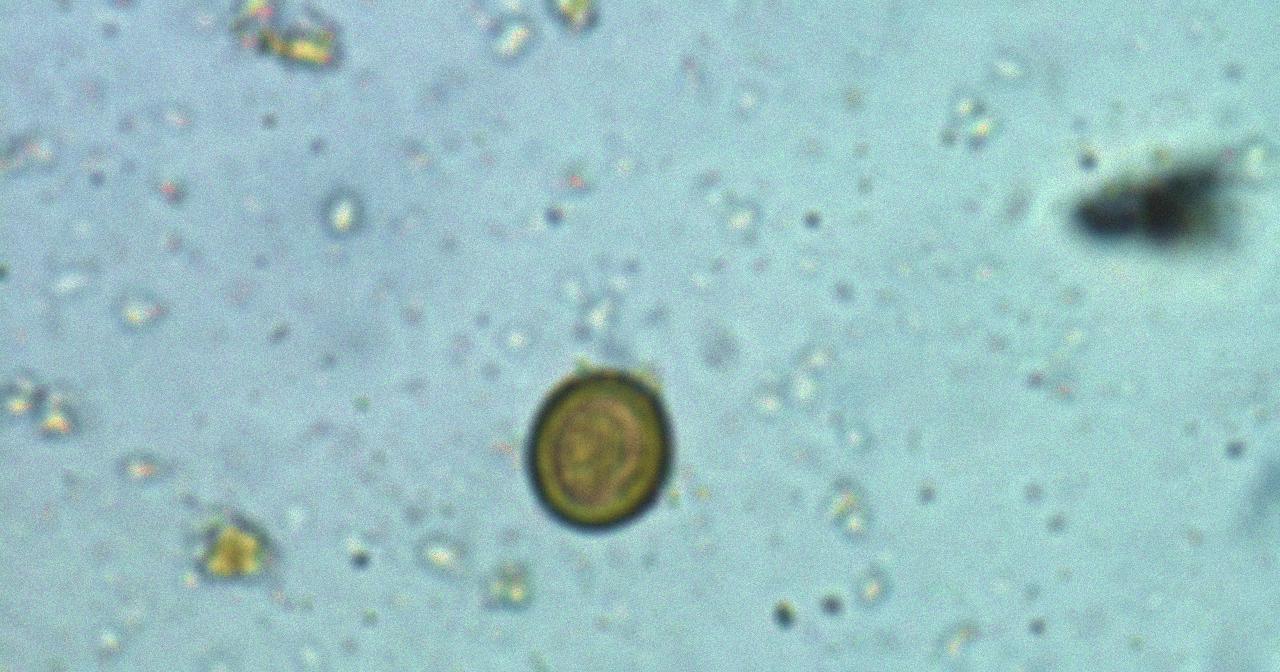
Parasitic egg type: Taenia spp. egg